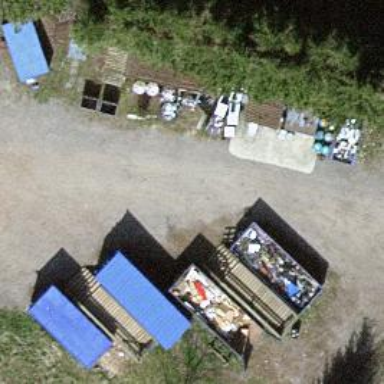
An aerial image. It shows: Recycling center.